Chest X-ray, AP view. Patient: 44 years old, sex M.
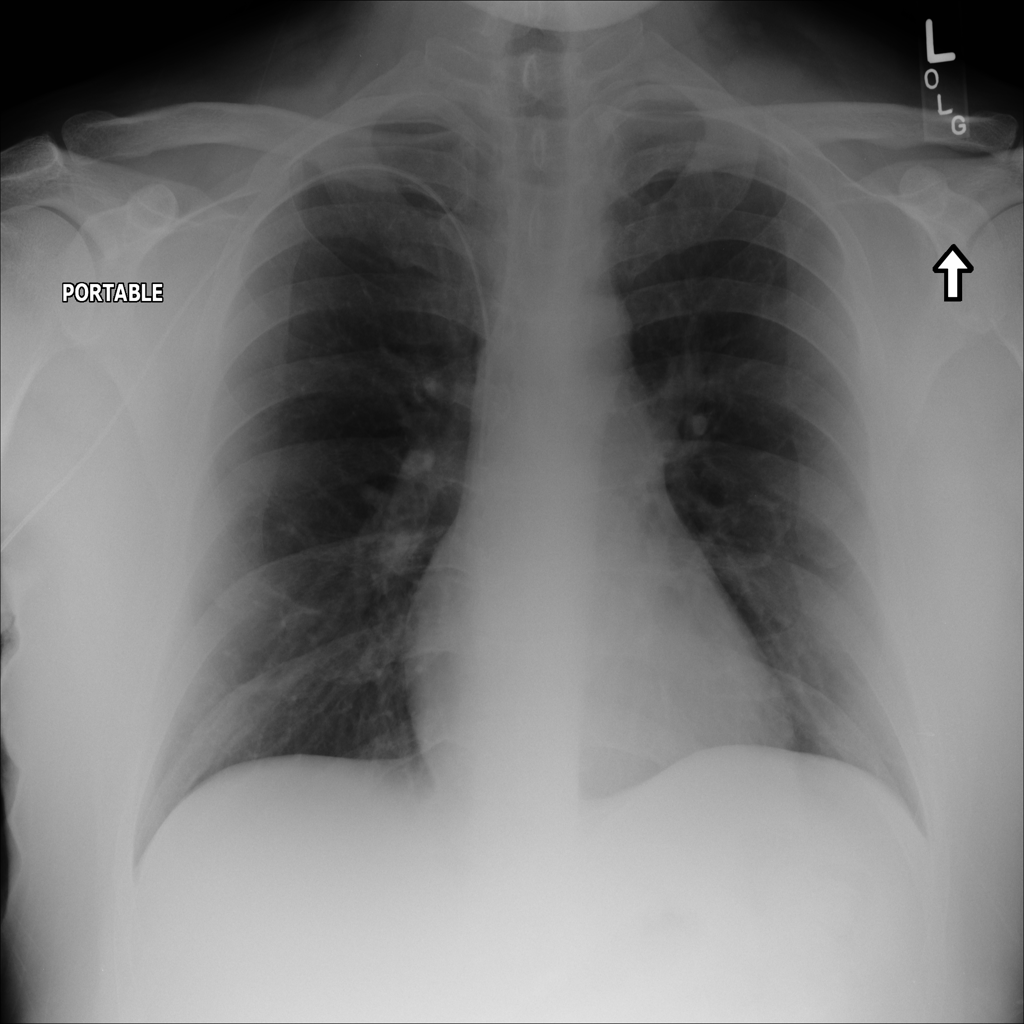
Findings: No Finding